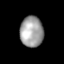
Tissue: lung
Cell type: Others
Senescence score: 0.2148
Nuclear area (px): 698
Mean DAPI intensity: 159.953